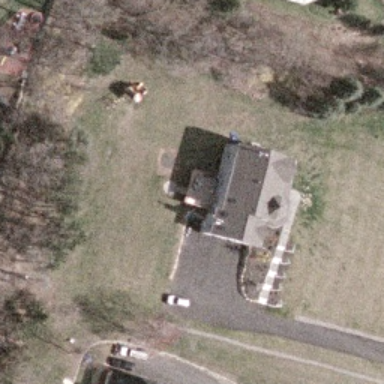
A house is surrounded by withered plants and lawn in the sparse residential area .